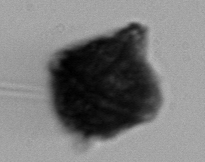
Label: Gonyaulax